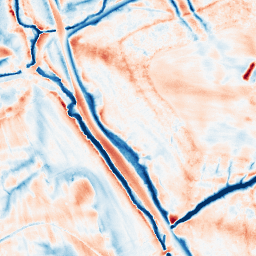
Category: edge_preserving
Decomposition family: guided
Decomposition parameters: radius: 8
eps: 0.001
Upsampling method: edge_directed
Upsampling parameters: scale: 4
Upsampling scale: 4